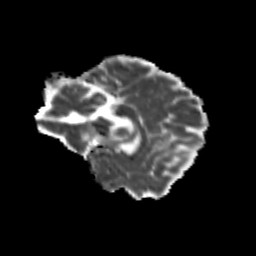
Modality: MD
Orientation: sagittal
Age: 28
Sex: female
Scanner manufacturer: siemens
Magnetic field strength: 3 T
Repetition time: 3.5 s
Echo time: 0.104 s